Question: I've been plotting four dimensional data for my thesis using a colormap on a 3D graph and encountered a complication. It would appear that the colormap method I am using averages the values at the corner points and then colors the entire tile by that value. This would be fine if I had a bigger resolution, but it's taken me about a month to run the simulations to get my current data.
Can anybody suggest a way to change this? Preferably not by coding my own linear interpolation of all the points to increase the resolution. That's probably more effort (for me) than it's worth at this point.
'''
Driven=np.zeros((5,9))
Driver=np.zeros((5,9))
Compositions=np.zeros((5,9))
Durations=np.zeros((5,9))
N=np.zeros((5,9))
for i in range(0,5):
for j in range(0,9):
Driven[i,j]=ReservoirData[i][1][j]
Compositions[i,j]=ReservoirData[i][2][j]
Driver[i,j]=float(ReservoirData[i][0][0][:-3])
Durations[i,j]=ReservoirData[i][3][j]
maxi=Durations.max()
mini=Durations.min()
for i in range(0,5):
for j in range(0,9):
N[i,j]=(Durations[i,j]-mini)/(maxi-mini)
fig = plt.figure()
ax = fig.gca(projection='3d')
#Important Stuff Start----------------------------------------------------
surf = ax.plot_surface(Driven,Driver,Compositions, facecolors=cm.jet(N), rstride=1, cstride=1, antialiased=True)
m = cm.ScalarMappable(cmap=cm.jet)
#Important Stuff End---------------------------------------------------------
m.set_array(Durations)
cbar=plt.colorbar(m, shrink=0.8)
cbar.set_label('Nominal Duration')
ax.set_ylabel('Driver Pressure, kPa')
ax.set_xlabel('Compositions, %He')
ax.set_zlabel('Driven Pressure, kPa')
plt.title('Three Dimensional Representation of Tailored Conditions for RS at 9.2MPa')
fig.set_size_inches(14,8)
plt.savefig('RS9.2.png')
'''

Any opinions are welcome, thanks!
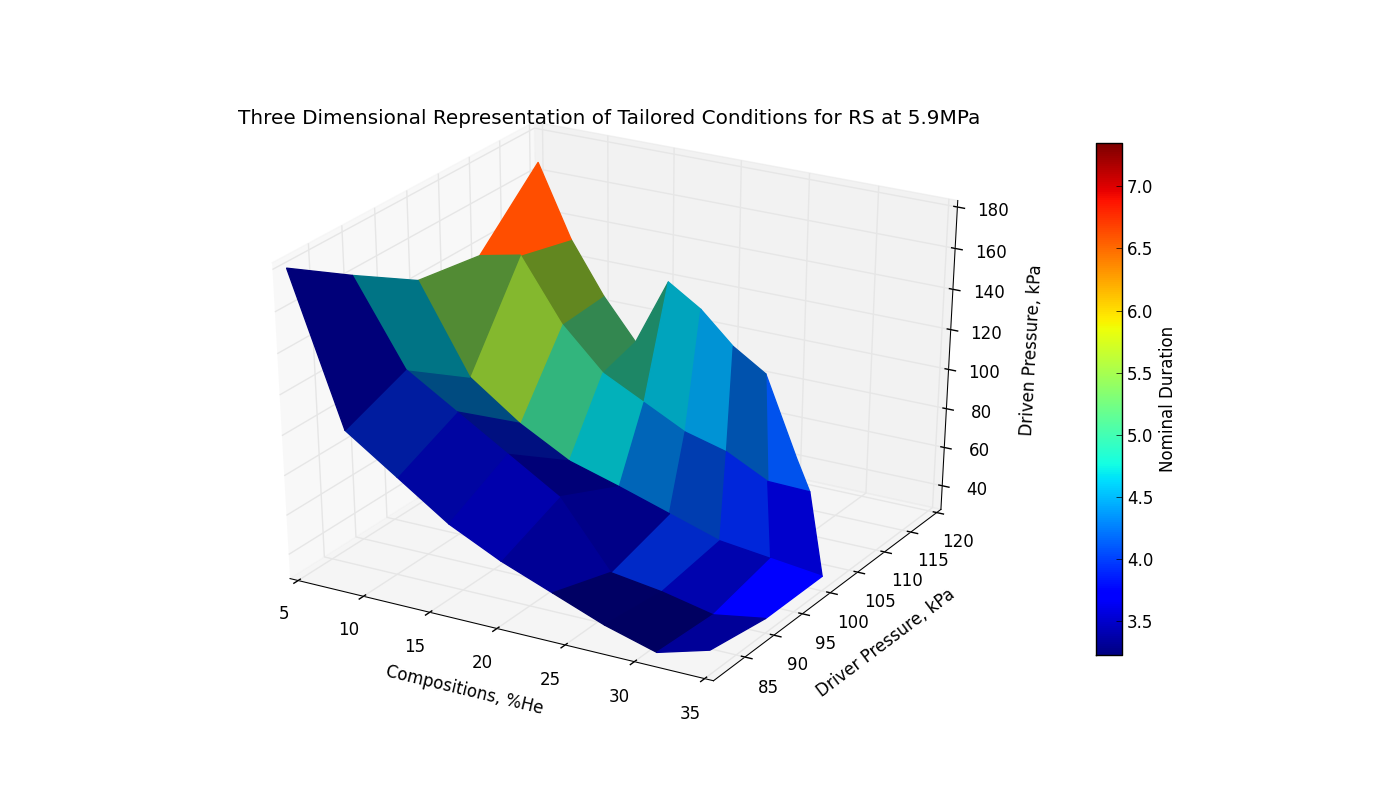
Answer: To my experience, 'matplotlib' is, lets say, not ideal for doing 3D plots. Because of issues like this, I switched to 'mayavi' (<URL>.
I always mark real measurement data on the interpolation surface (only 2D, though) for clarity; this might be feasible for you as well.